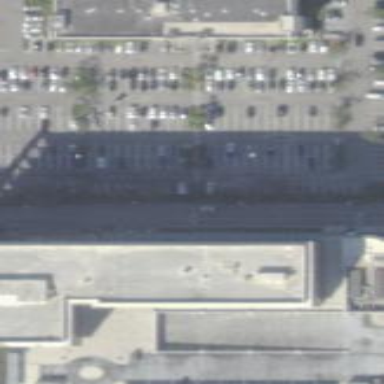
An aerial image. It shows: Retail building.